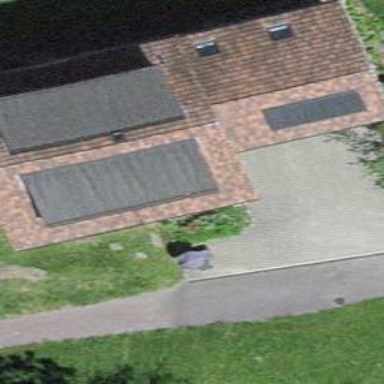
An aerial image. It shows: Solar power generator utilizing photovoltaic technology with solar photovoltaic panels.